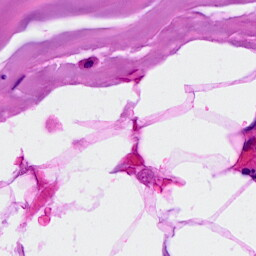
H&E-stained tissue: Breast